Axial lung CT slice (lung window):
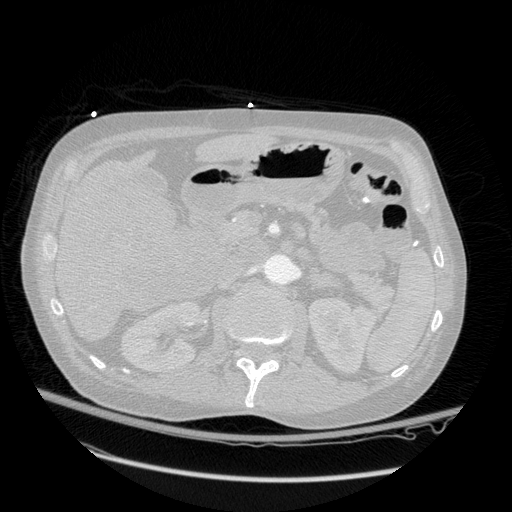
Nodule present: no